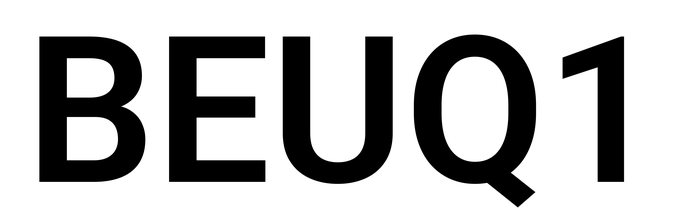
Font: Roboto_SemiBold